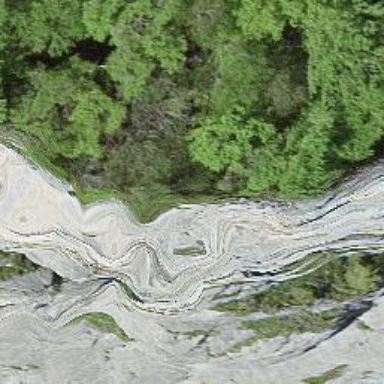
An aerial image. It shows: Cliff in nature.